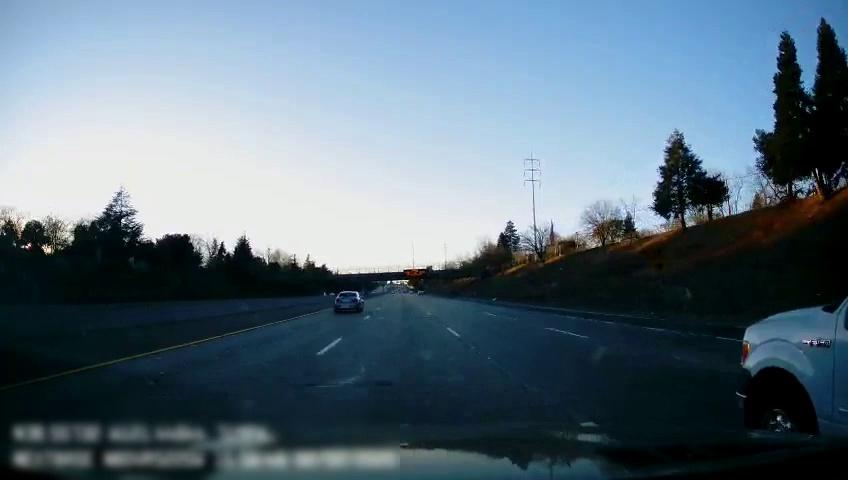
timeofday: Day
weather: Sunny
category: Drivable Space
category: Vehicles | Truck
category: Vehicles | Car
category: Lanes | Alternate Lane
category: Lanes | Current Lane
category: Lanes | Current Lane
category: Lanes | Alternate Lane
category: Lanes | Alternate Lane